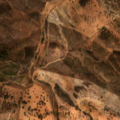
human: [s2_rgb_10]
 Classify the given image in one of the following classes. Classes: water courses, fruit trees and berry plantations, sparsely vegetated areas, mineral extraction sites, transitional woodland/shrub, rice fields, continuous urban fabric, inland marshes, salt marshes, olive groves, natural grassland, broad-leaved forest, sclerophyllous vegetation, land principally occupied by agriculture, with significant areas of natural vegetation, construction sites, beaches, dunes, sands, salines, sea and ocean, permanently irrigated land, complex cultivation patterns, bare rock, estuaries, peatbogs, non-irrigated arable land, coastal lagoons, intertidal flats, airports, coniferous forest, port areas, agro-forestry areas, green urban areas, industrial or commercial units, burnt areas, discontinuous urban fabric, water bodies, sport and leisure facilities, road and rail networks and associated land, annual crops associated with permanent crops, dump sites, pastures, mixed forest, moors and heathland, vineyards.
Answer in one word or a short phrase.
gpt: agro-forestry areas, broad-leaved forest, transitional woodland/shrub